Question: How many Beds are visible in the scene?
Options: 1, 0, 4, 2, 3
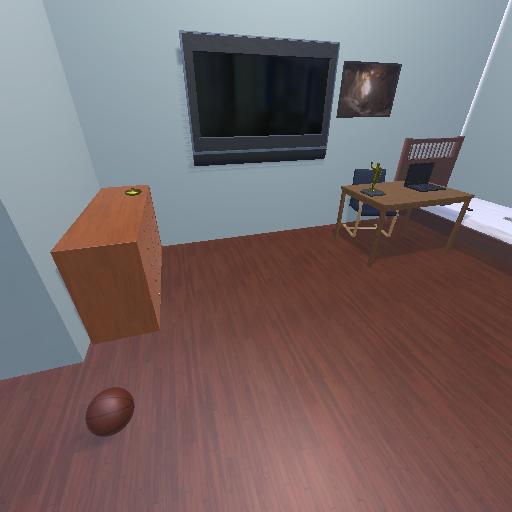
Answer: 1